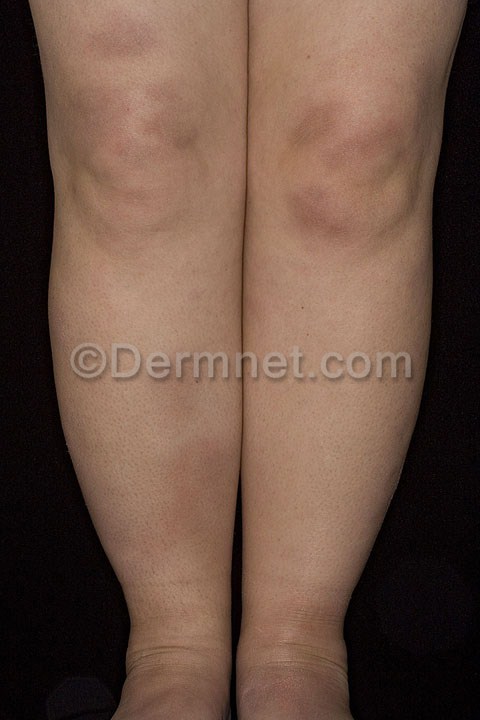
Disease: Vasculitis Photos